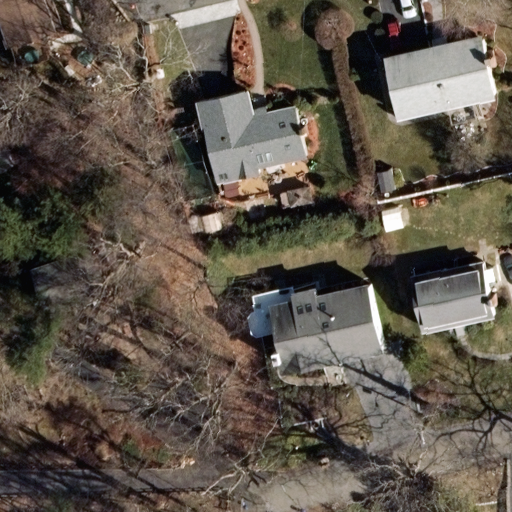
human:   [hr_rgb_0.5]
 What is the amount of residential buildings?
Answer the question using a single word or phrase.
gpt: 5

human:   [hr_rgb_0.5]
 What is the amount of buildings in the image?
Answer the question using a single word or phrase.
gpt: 5

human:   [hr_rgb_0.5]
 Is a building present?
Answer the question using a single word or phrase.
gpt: yes

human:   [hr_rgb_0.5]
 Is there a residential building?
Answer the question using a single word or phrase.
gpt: yes

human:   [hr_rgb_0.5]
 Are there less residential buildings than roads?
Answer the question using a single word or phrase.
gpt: no

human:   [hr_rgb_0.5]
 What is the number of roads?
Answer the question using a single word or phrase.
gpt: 1

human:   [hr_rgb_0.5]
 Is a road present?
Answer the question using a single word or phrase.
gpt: yes

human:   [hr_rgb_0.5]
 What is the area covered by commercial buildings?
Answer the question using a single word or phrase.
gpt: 0m2

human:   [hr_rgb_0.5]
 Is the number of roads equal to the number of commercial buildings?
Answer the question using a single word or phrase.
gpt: no

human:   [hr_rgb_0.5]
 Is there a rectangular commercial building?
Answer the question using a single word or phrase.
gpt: no

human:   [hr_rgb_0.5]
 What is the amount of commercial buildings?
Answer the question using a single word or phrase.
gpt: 0

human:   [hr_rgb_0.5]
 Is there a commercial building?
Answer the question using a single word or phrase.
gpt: no

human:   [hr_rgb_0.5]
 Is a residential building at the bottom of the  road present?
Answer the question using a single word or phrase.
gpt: no

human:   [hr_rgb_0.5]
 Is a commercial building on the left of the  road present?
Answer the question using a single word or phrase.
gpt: no

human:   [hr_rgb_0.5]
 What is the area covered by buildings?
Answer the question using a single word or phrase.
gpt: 1029m2

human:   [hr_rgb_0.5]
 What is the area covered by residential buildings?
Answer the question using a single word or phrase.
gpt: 1029m2

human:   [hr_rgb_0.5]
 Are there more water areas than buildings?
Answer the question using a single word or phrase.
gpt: no

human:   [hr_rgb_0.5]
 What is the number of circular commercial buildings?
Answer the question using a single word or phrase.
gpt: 0

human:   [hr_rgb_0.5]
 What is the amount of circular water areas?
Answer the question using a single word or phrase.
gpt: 0

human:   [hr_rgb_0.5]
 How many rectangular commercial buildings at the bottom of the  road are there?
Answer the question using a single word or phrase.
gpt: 0

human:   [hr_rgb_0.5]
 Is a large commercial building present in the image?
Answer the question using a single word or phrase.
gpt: no

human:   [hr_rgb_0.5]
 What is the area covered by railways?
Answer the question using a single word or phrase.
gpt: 0m2

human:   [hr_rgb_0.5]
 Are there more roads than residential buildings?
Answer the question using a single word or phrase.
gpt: no

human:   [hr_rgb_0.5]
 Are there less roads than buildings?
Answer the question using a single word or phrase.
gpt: yes

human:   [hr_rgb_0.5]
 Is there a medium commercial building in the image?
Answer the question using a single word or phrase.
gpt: no

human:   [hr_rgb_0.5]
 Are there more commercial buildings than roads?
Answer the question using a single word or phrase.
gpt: no

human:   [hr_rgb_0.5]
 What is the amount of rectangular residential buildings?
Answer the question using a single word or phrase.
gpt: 3

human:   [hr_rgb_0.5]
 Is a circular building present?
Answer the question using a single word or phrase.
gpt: no

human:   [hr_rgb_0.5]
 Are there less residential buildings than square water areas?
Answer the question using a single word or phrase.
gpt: no

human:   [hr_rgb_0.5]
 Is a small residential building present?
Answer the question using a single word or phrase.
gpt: yes

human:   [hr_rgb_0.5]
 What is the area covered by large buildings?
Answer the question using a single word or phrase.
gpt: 0m2

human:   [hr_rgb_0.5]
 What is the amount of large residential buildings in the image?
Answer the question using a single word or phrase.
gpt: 0

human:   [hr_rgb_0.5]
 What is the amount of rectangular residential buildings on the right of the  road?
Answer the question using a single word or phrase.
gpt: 2

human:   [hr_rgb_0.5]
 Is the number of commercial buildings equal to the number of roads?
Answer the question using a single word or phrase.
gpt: no

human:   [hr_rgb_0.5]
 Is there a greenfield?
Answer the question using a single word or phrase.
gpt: no

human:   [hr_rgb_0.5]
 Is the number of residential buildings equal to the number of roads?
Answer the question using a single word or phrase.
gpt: no

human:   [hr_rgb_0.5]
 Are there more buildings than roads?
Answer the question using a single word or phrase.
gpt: yes

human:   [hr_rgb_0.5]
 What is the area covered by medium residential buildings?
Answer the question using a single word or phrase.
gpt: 982m2

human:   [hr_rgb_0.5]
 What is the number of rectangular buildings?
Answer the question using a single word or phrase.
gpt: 3

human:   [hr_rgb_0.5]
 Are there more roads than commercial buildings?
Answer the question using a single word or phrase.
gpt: yes

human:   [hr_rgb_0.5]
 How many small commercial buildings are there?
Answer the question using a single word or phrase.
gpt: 0

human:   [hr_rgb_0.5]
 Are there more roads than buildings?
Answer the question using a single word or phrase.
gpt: no

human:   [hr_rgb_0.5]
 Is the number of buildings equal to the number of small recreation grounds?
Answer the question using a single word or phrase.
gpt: no

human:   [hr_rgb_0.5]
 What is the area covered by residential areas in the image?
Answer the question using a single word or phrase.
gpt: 0m2

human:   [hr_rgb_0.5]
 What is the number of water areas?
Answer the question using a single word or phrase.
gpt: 0

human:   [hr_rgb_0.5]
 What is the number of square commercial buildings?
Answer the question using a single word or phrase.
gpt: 0

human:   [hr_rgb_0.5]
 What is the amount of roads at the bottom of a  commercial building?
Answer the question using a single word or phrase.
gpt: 0

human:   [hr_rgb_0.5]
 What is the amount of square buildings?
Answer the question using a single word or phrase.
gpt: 0

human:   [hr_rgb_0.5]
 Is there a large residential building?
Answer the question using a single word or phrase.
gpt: no

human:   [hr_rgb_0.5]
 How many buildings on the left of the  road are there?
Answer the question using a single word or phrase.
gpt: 1

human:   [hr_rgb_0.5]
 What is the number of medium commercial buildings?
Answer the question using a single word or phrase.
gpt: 0

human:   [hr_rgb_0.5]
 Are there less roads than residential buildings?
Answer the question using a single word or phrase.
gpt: yes

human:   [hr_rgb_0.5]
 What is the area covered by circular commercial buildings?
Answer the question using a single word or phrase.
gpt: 0m2

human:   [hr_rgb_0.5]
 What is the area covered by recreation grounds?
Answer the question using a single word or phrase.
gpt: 0m2

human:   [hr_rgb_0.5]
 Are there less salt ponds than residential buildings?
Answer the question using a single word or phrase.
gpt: yes

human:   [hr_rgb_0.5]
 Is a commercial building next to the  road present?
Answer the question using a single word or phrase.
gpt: no

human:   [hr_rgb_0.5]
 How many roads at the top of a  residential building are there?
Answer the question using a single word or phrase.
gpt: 0

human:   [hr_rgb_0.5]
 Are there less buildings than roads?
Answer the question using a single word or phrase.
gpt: no

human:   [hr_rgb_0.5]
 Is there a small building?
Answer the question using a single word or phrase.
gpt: yes

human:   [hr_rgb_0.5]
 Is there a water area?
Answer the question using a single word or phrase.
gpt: no

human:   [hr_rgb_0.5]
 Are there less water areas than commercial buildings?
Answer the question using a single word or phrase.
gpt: no

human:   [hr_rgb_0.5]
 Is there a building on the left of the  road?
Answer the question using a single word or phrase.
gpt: yes

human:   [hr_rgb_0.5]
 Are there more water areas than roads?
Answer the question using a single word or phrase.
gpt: no

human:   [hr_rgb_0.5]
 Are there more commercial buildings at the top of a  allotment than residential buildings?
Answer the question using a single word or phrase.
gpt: no